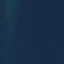
Land use / land cover class: SeaLake